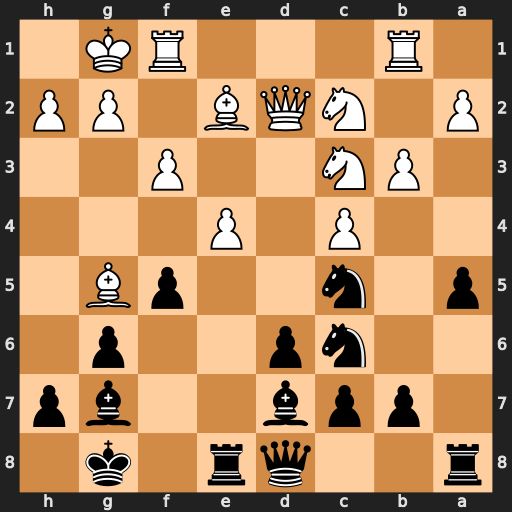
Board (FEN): r2qr1k1/1ppb2bp/2np2p1/p1n2pB1/2P1P3/1PN2P2/P1NQB1PP/1R3RK1
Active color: b
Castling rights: -
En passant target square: -
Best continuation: Bxc3 Qd5+ Be6 Bxd8 Bxd5